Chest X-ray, PA view. Patient: 41 years old, sex F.
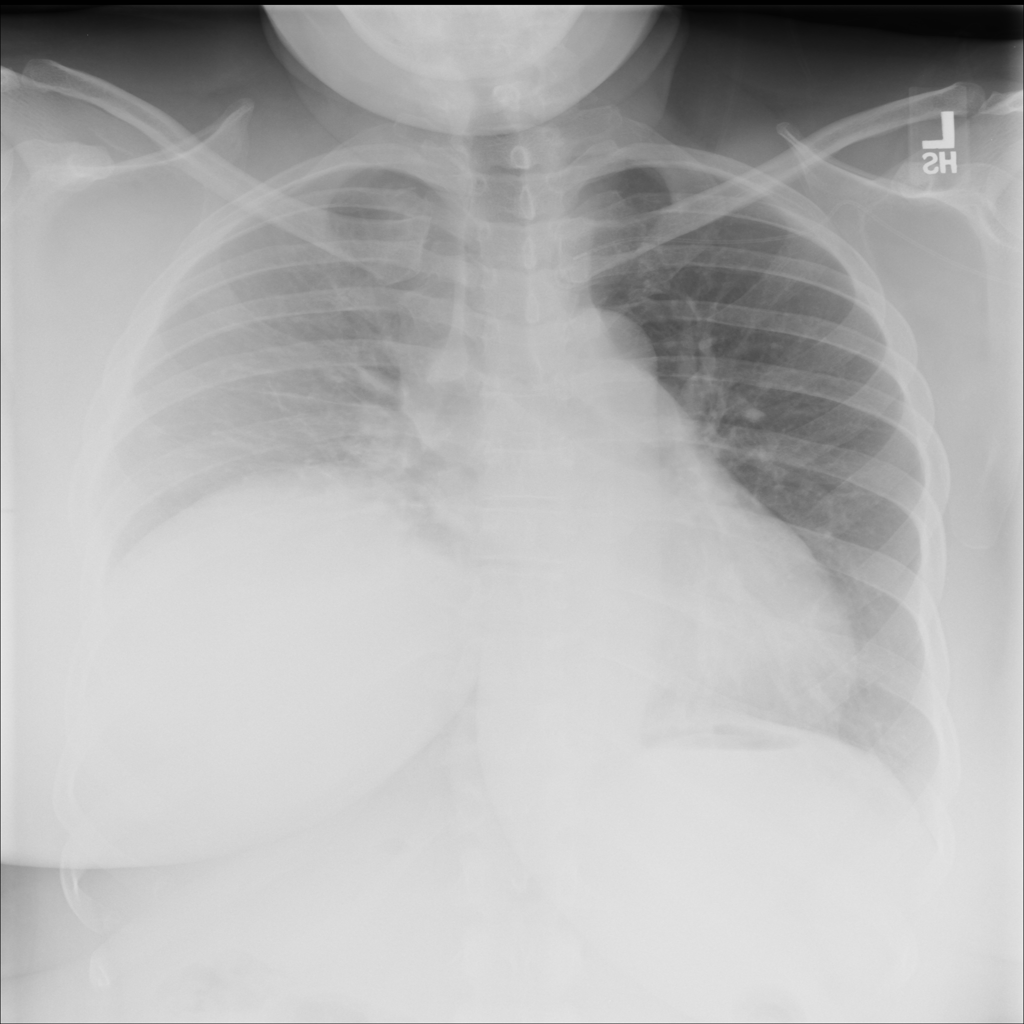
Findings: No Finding